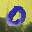
Label: 0